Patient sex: M
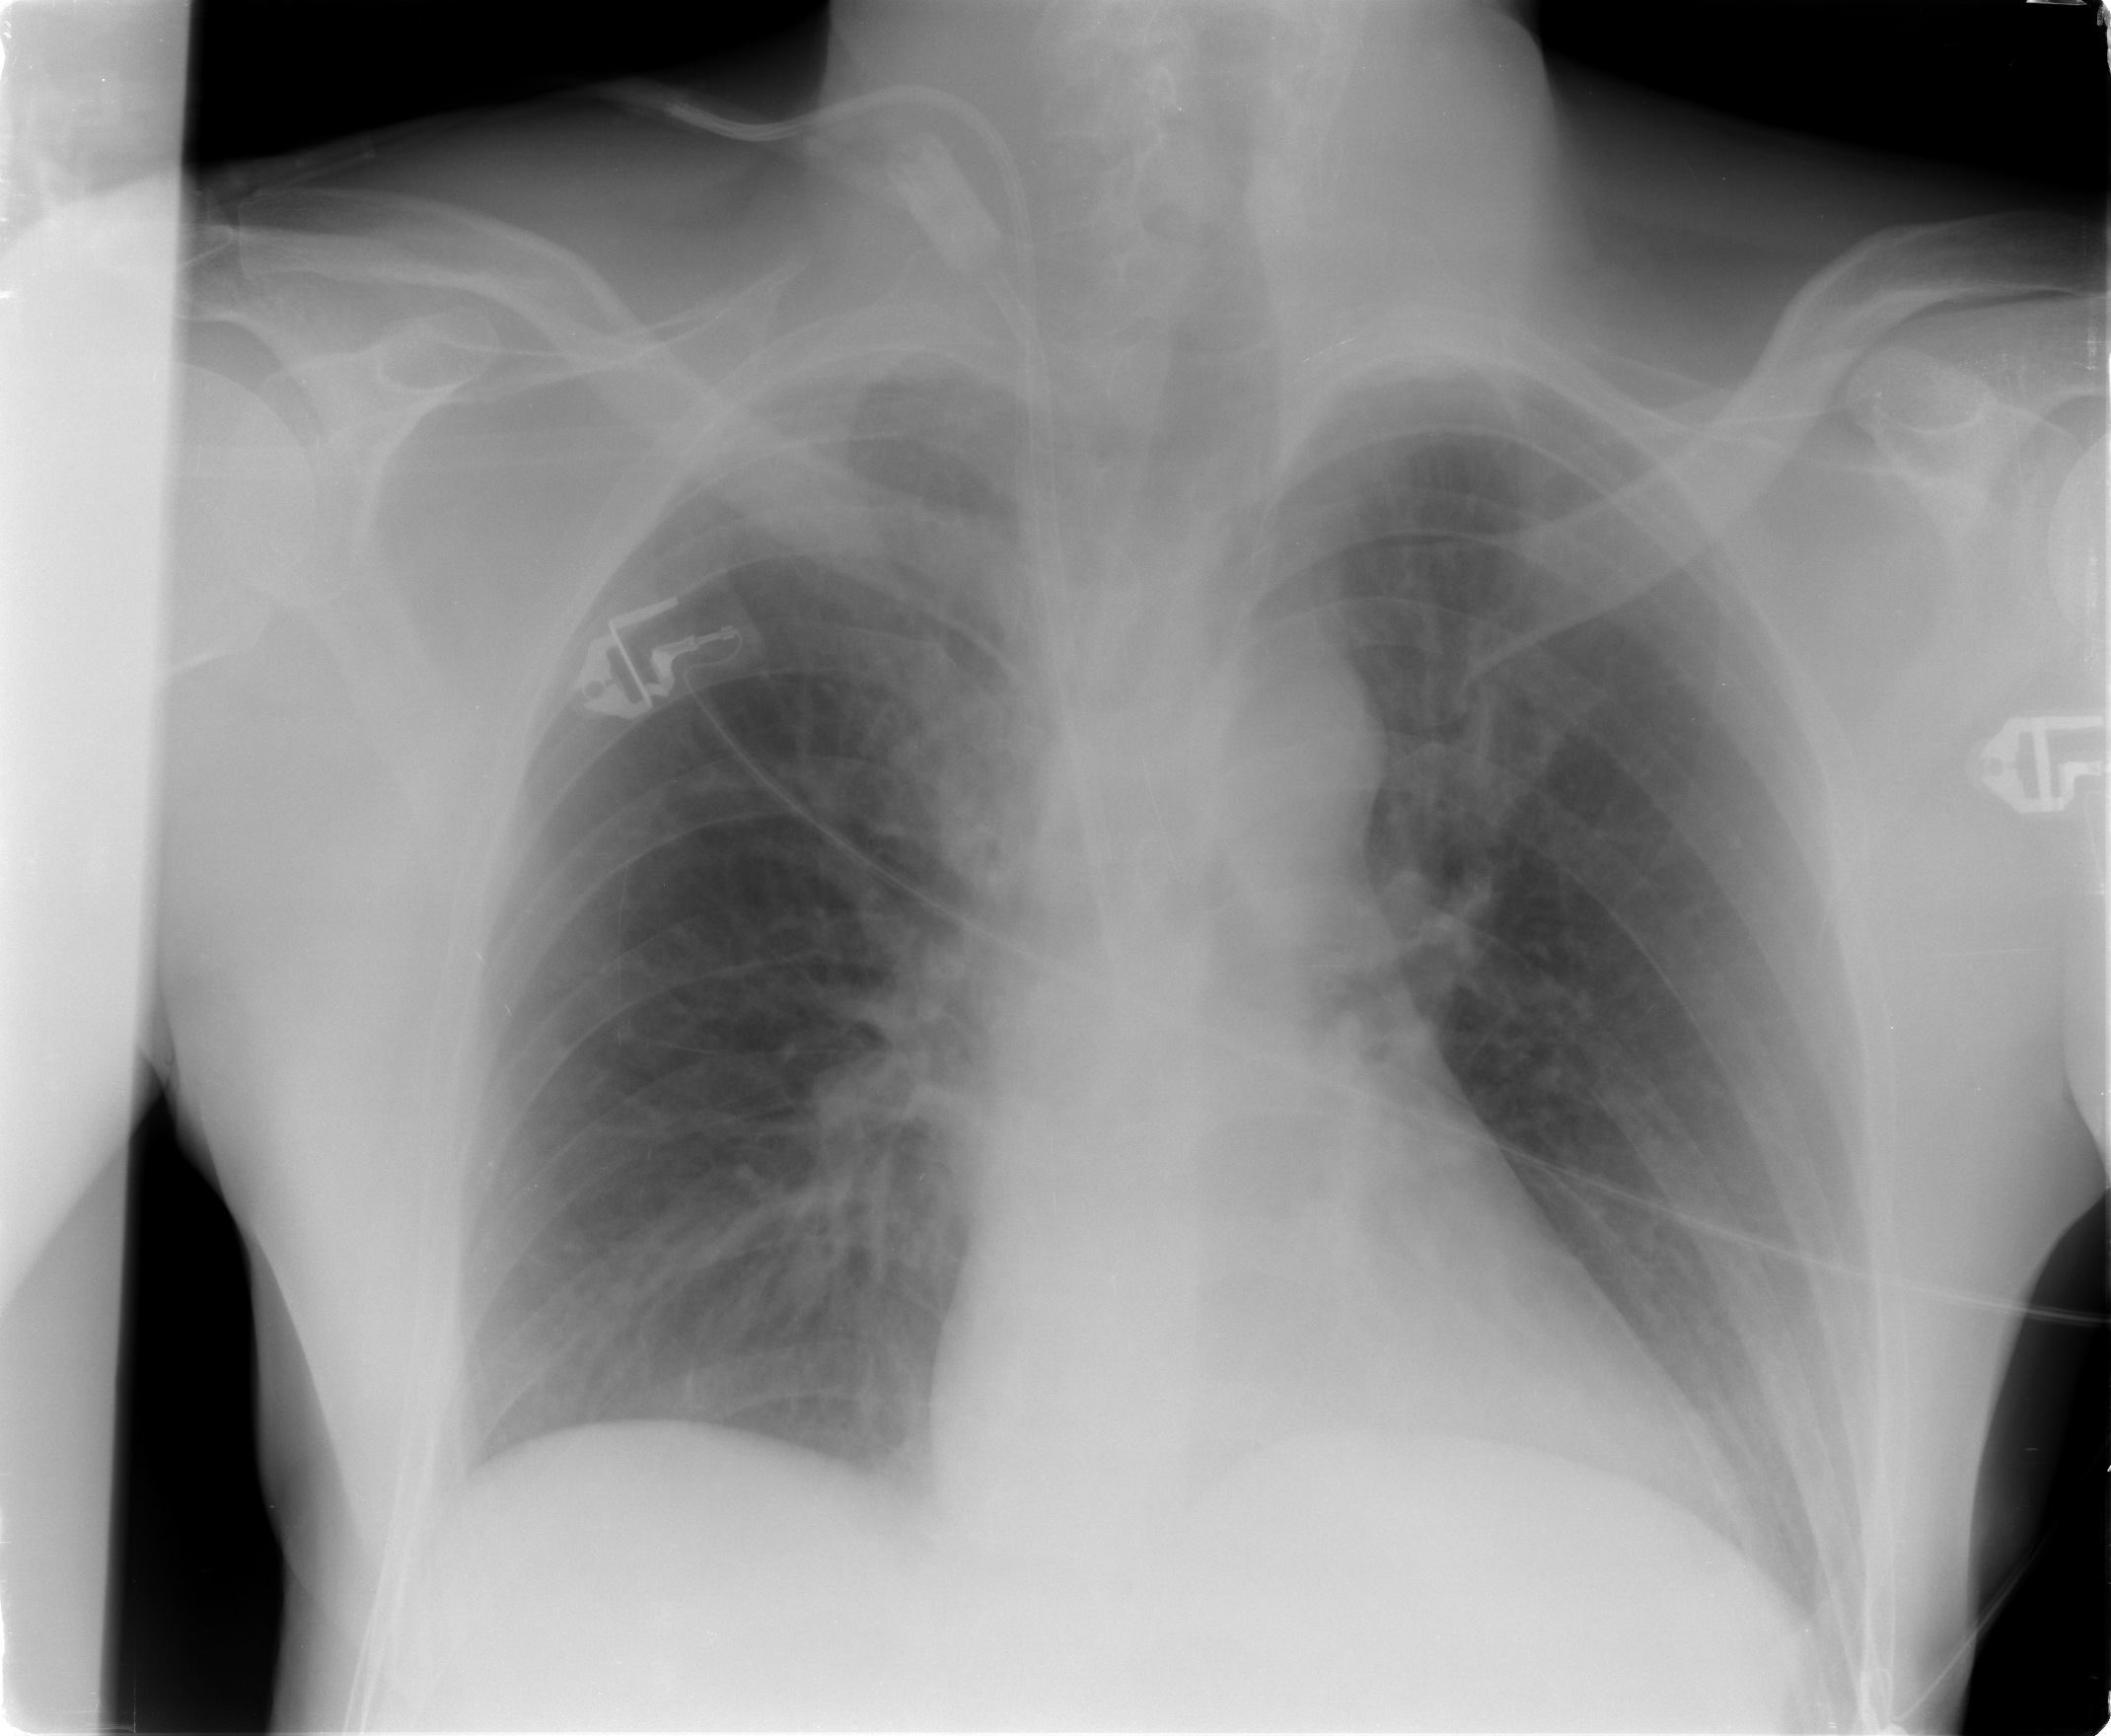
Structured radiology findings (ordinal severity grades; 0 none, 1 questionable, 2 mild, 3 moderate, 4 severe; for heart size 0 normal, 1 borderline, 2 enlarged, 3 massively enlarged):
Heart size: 0
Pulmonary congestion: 0
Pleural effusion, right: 1
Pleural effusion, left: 0
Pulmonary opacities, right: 0
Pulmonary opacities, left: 0
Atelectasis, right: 2
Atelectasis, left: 0